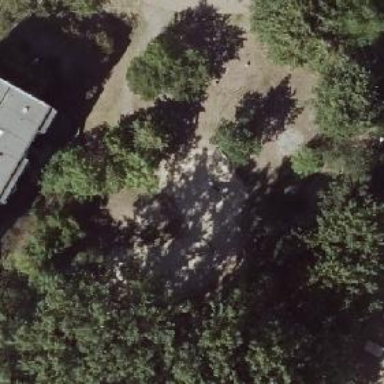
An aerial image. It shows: Playground area for leisure activities on the land.